Question: I'm developing an android TV application which need Facebook share function. It's no problem to call the post function by using Facebook SDK. The problem is the users are still not able to post because they don't have mouse and keyboard and there is no touch screen for them to press the button.

The reason is very simple. Users are not able to move focus to button because it doesn't accept focus. Is there any way to solve the problem ? Thanks
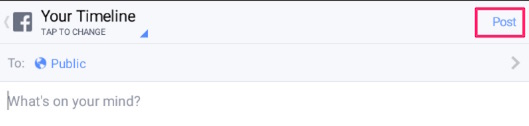
Answer: Seems like the FB SDK isn't ready for AndroidTV. I was having issues even getting FB Login to work on AndroidTV. How are you even able to sign-in the user via the webdialog on AndroidTV?
See my question here <URL>
The issue is most of the operations with the FB SDK will be performed in a webview since the native Facebook application isn't installed on the AndroidTV device. This makes sense, because who wants to use Facebook on a TV (my person opinion anyway).
Until Facebook gives us the ability to use their SDK via AndroidTV by updating their SDK to support a TV platform I'm pretty sure you'd have to build all this stuff out in a custom way by manually calling the Graph API with whatever functions you'd like to do with it.
I don't have the time to do this right now, so you know what happens....I hide the Facebook Login button in my app until I can get to it. Pretty crappy isn't it?